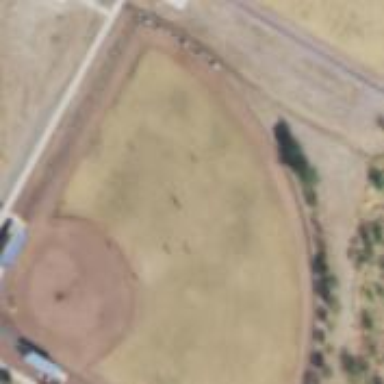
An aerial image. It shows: Softball pitch for leisure land activities.